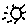
Label: sun